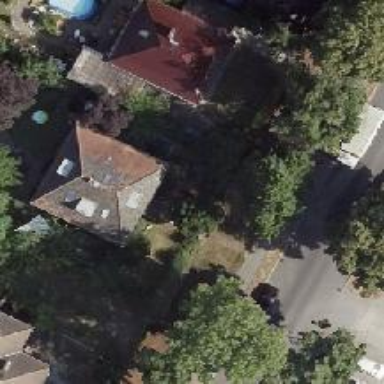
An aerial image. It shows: Detached building with hipped roof.